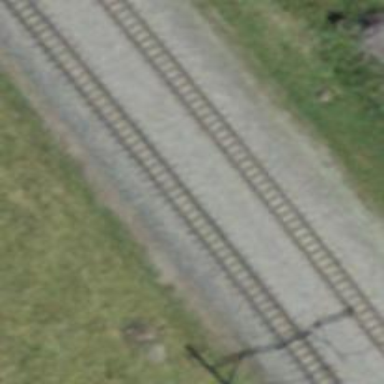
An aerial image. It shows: Narrow-gauge railway siding with electrified contact lines.